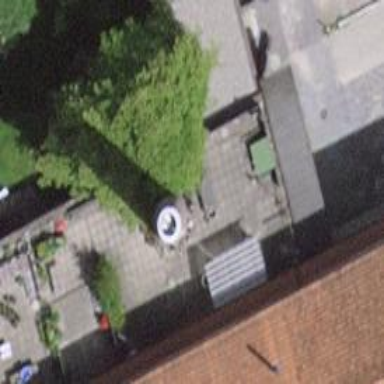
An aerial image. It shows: Chimney that is man-made.